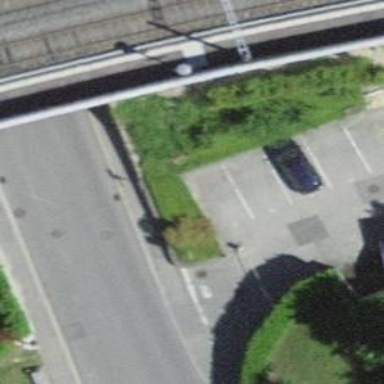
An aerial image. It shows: Lift gate barrier.